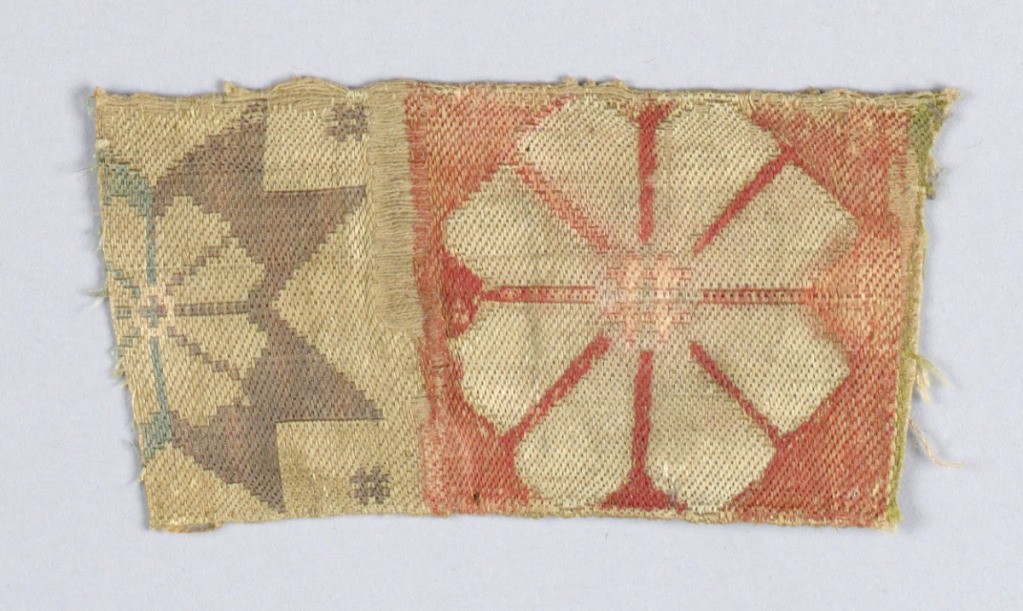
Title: Band fragment
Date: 15th century
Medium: silk, linen Technique: complementart wefr 2/1 twill
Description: Fragment with rosette and part of an eight pointed star.